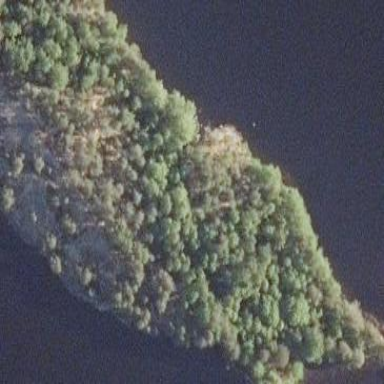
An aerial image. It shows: Islet covered with woodland.